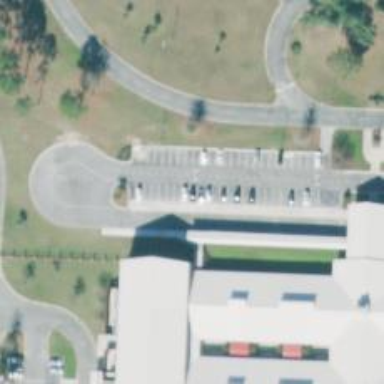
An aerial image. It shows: Parking space is available.